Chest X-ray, PA view. Patient: 56 years old, sex M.
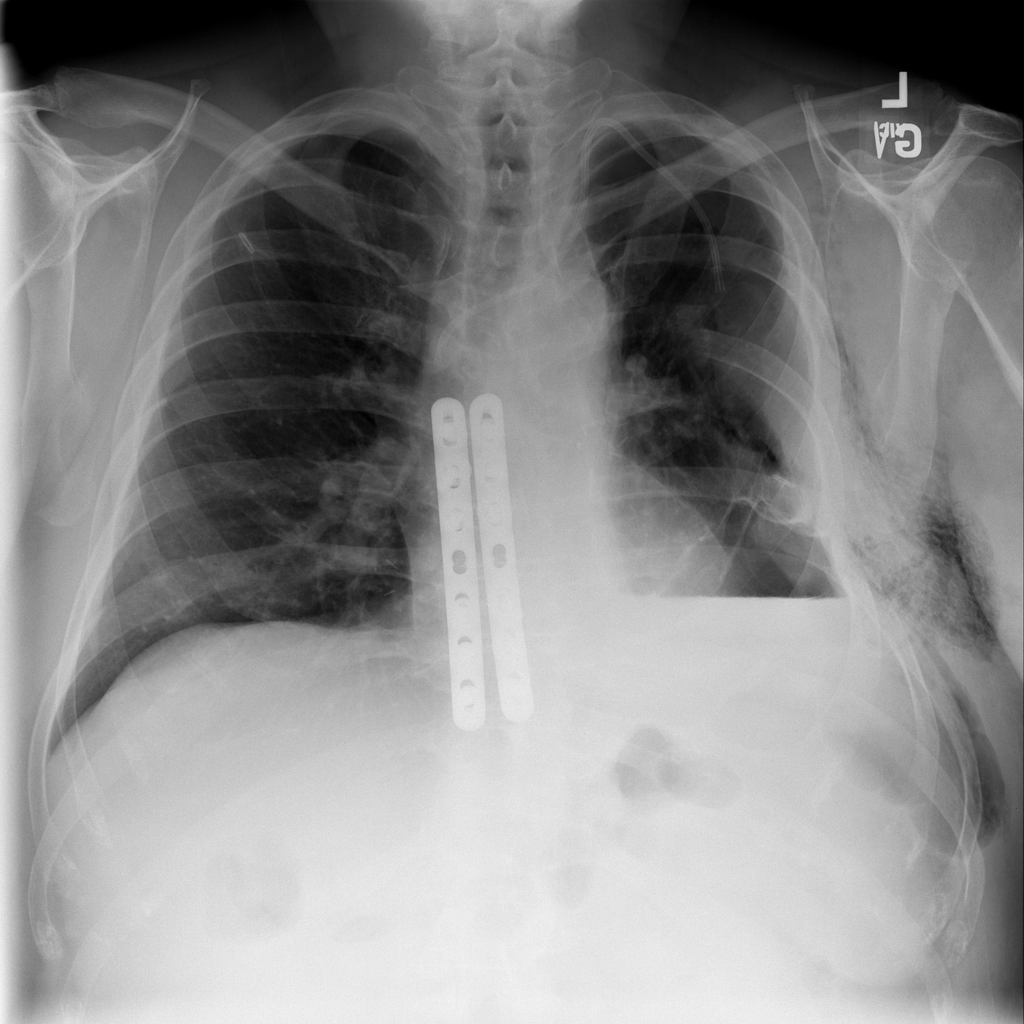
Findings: Emphysema